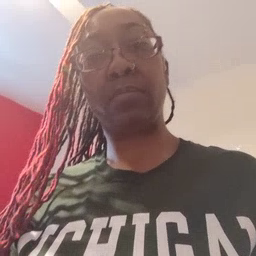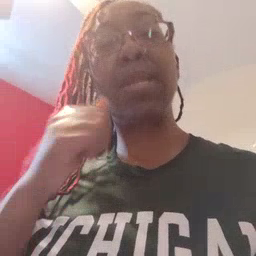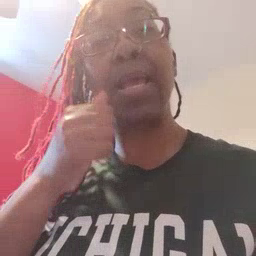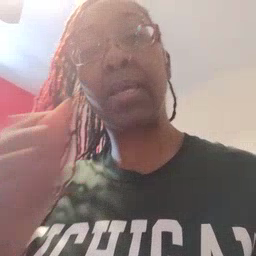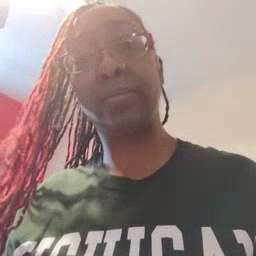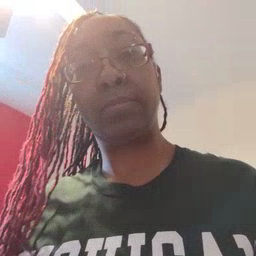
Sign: aunt